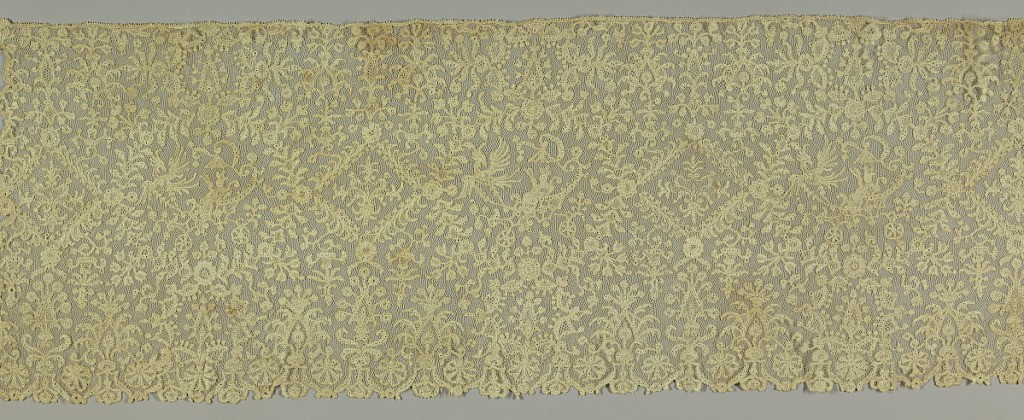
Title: Flounce
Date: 1700–1750
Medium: linen Technique: bobbin lace, Brussels style
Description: Flounce patterned by five symmetrical plants at the bottom, a floral wreath enclosing a fantastic bird pulling a chariot with a seated chinoiserie-style figure, a diamond floral frame enclosing a symmetrical plant on the same vertical axis as a plant at the bottom.